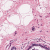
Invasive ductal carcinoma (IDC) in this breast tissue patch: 0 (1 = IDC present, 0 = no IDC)